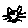
Label: cat